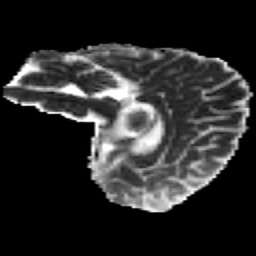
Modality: MD
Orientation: sagittal
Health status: healthy
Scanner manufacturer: philips
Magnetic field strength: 3 T
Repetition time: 9.75 s
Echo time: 0.092 s